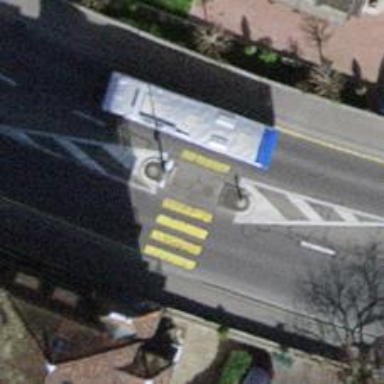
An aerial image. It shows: Uncontrolled crossing with pedestrian island.